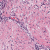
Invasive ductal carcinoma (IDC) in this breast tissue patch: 0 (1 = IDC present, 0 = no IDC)